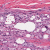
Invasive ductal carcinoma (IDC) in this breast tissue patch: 1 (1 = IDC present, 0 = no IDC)